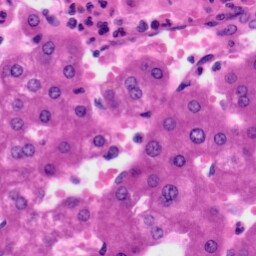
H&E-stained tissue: Liver